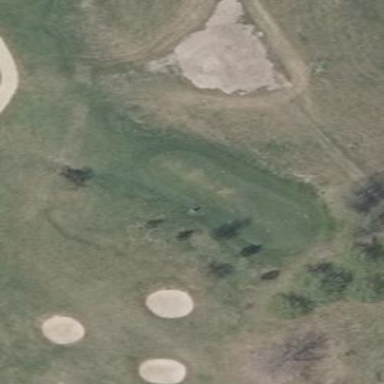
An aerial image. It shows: Golf tee.